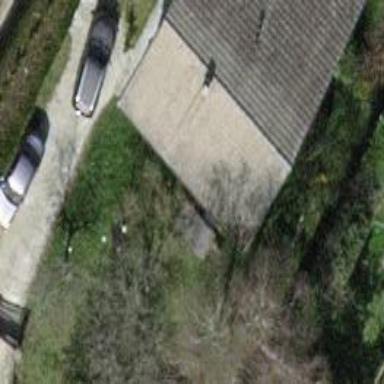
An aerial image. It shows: Detached building.